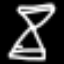
Label: hourglass